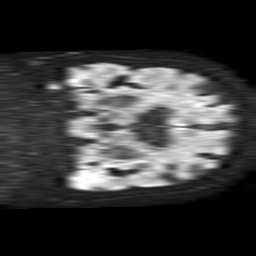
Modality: TRACE
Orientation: coronal
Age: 58
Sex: female
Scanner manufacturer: philips
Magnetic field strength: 1.5 T
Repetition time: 4.6 s
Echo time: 0.08631 s